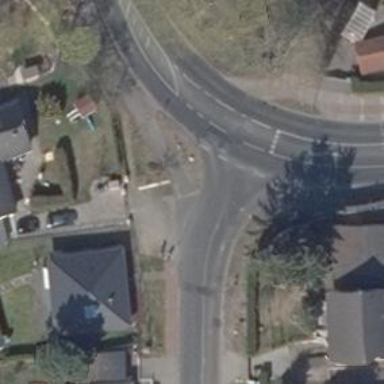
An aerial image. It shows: Road with "give way" sign.